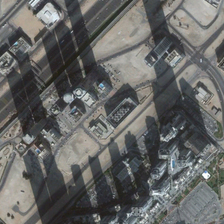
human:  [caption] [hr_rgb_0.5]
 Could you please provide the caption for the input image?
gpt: some tall buildings are near a road in a commercial area .

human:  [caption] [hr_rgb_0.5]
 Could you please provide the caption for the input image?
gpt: some tall buildings are near a road in a commercial area .

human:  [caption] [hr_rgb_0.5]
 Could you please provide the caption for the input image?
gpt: some tall buildings are near a road in a commercial area .

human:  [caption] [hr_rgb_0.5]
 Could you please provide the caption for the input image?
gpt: some tall buildings are near a road in a commercial area .

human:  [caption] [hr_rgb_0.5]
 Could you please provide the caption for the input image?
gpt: some tall buildings are near a road in a commercial area .